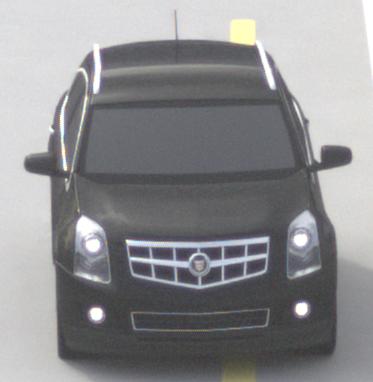
Make: Cadillac
Model: SRX 3.0 V6
Detailed model: SRX (II)
Model produced from: 2010/12
Model produced until: 2012/01
Doors: 5
Color: black
Road condition: dry road
Daytime: morning or afternoon
Contrast: low contrast